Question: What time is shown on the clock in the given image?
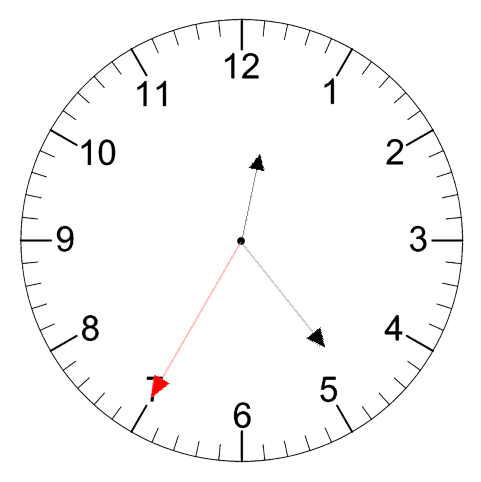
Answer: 12:23:35